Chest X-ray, PA view. Patient: 35 years old, sex F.
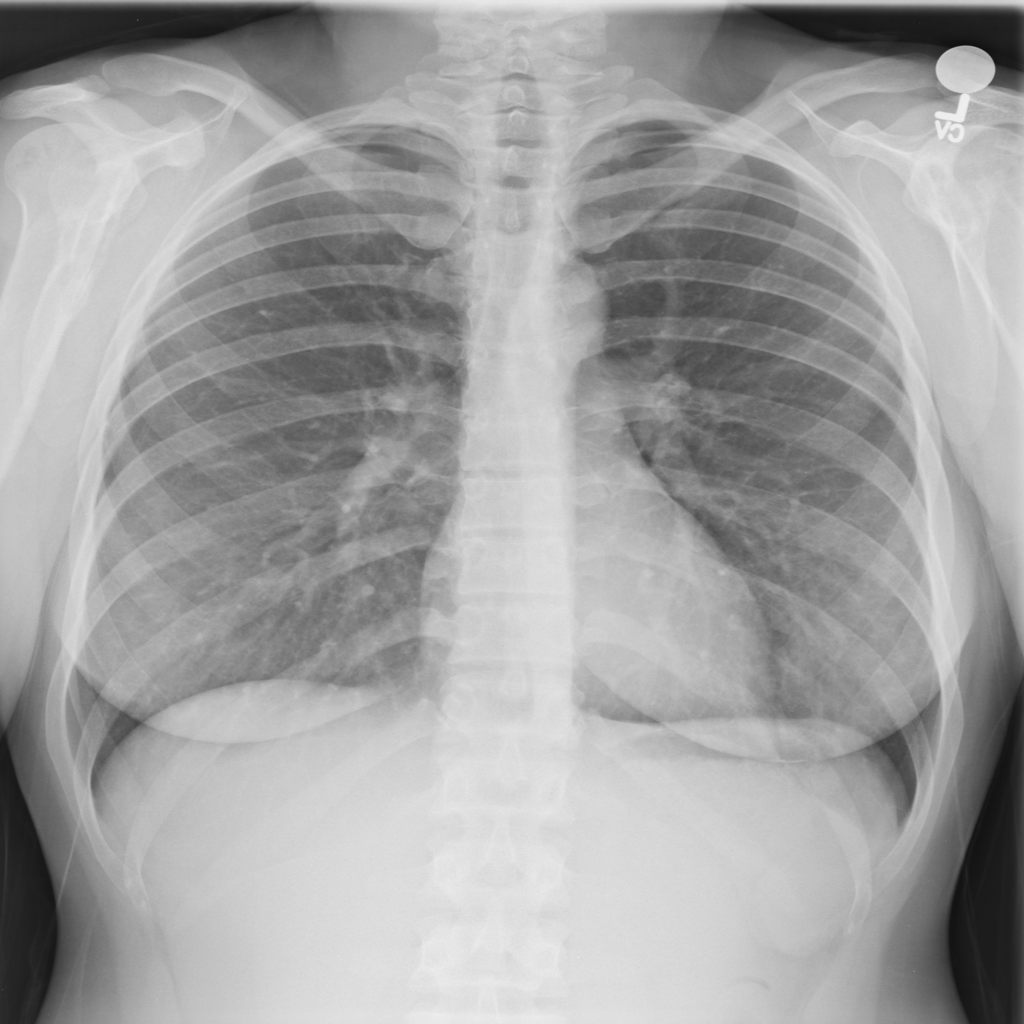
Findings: No Finding